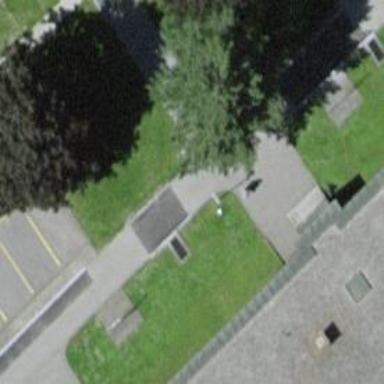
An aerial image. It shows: Footway.